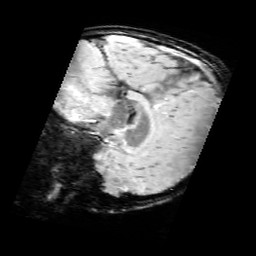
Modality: SWI
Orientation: sagittal
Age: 11
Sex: male
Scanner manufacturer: siemens
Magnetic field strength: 3 T
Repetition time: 0.027 s
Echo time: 0.02 s